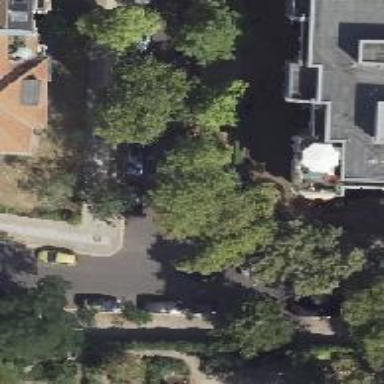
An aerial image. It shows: Residential road with asphalt surface. There are separate sidewalks on both sides. The parking lanes on both sides are oriented in parallel direction.